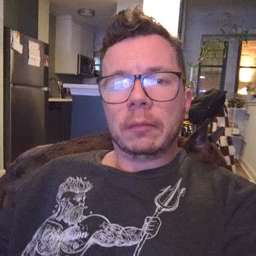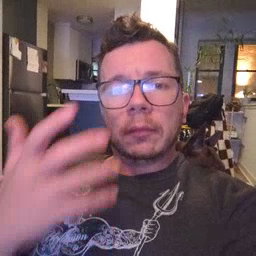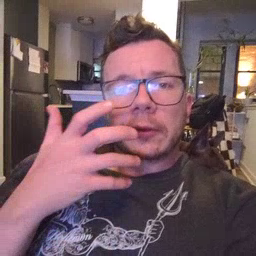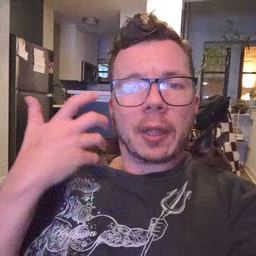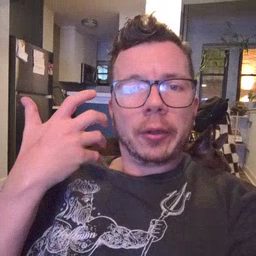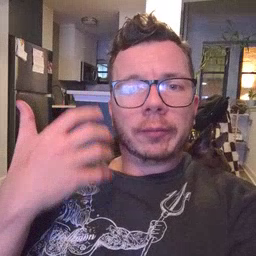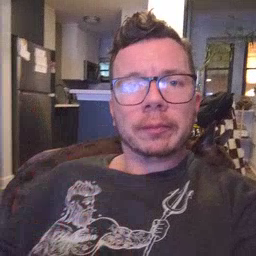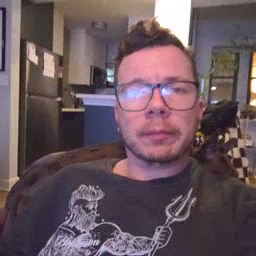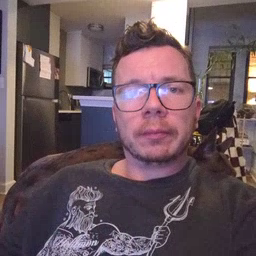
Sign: tiger